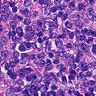
Metastatic tissue present: no